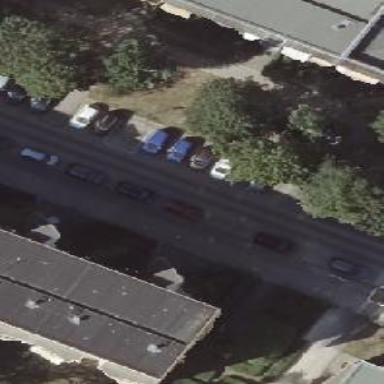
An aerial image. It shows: Parking space.